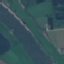
Label: River